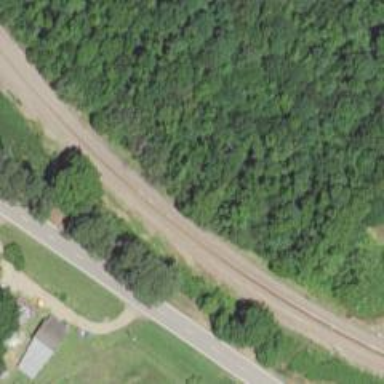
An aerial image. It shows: Railway track.